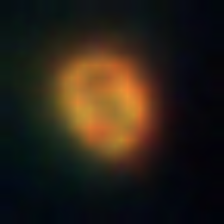
Taxon: NanoPlankton
Group: Other